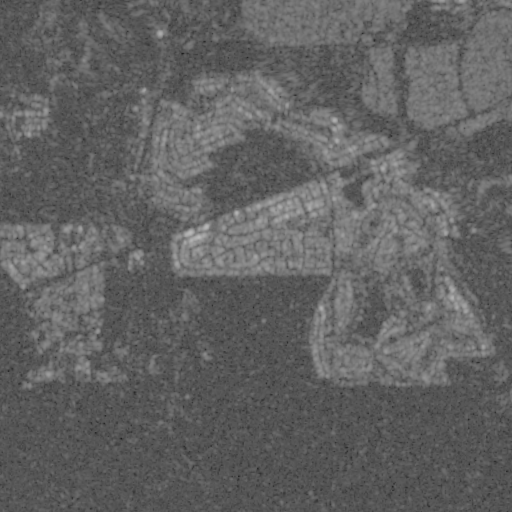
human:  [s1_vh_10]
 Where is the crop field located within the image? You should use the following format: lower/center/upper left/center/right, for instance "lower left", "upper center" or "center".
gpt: The crop field is located in the upper right of the image.
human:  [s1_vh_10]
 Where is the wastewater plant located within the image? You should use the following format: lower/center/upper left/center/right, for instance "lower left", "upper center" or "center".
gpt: The wastewater plant is located in the lower center of the image.
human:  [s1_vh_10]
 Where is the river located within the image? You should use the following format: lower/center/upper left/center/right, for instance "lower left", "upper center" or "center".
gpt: The river is located in the upper right of the image.
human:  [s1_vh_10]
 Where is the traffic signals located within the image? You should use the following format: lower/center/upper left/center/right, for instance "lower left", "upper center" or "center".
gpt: The traffic signals is located in the center left of the image.
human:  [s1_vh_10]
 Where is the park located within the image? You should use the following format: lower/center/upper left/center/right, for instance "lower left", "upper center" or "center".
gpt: There is no park in the image.

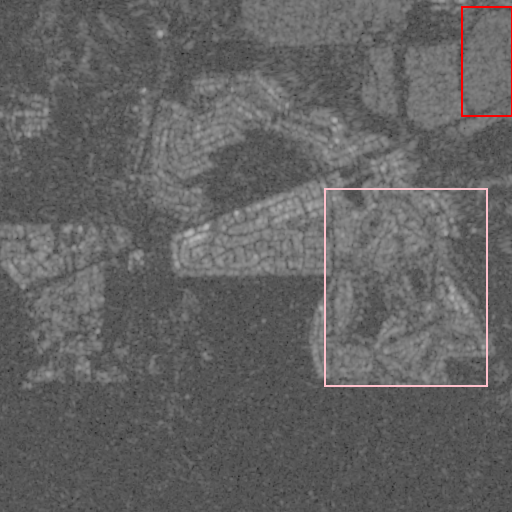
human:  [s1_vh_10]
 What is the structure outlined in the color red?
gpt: The structure outlined in red is a crop field.
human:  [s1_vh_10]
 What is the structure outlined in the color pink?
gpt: The structure outlined in pink is a park.
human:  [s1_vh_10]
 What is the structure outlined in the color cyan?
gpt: There is no cyan outline.